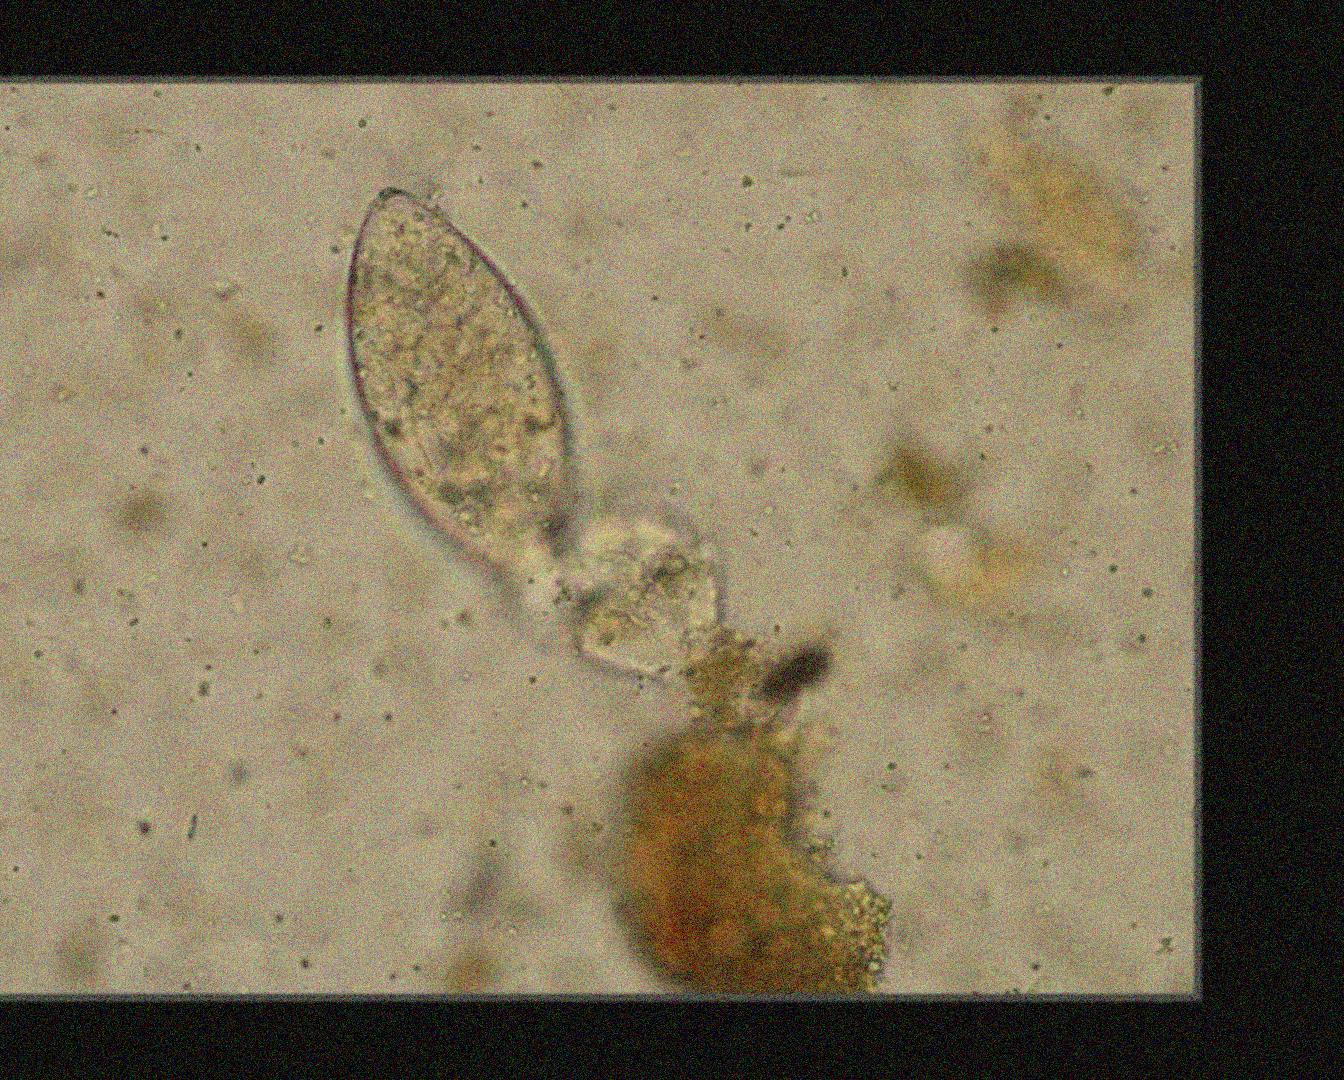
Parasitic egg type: Fasciolopsis buski